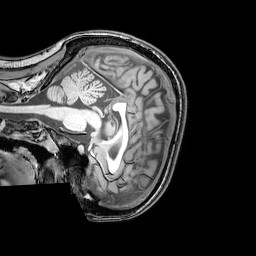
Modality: T1w
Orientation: sagittal
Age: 21
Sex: female
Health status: healthy
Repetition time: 0.081 s
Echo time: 0.037 s